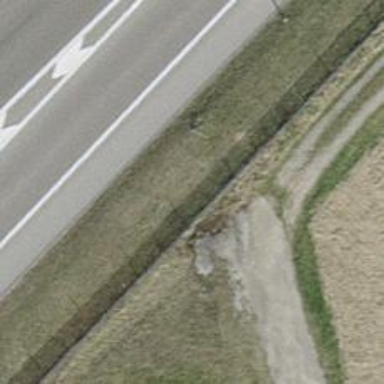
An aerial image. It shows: Gate.